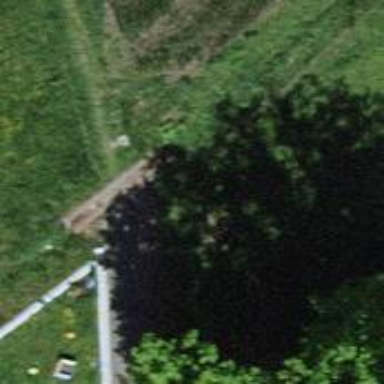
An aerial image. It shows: Culvert tunnel passing through ditch.